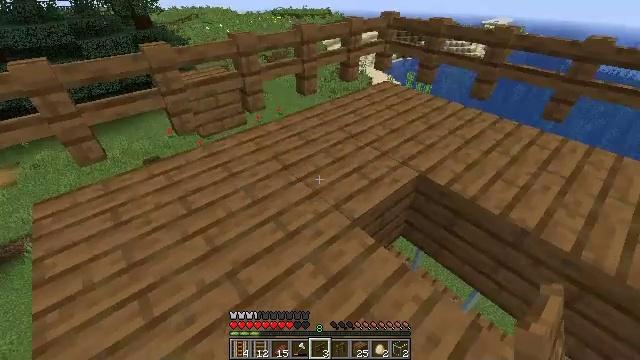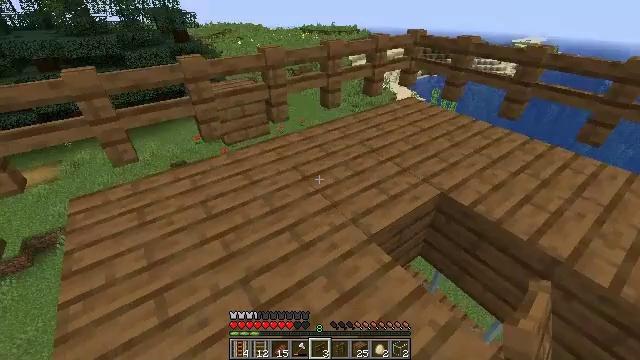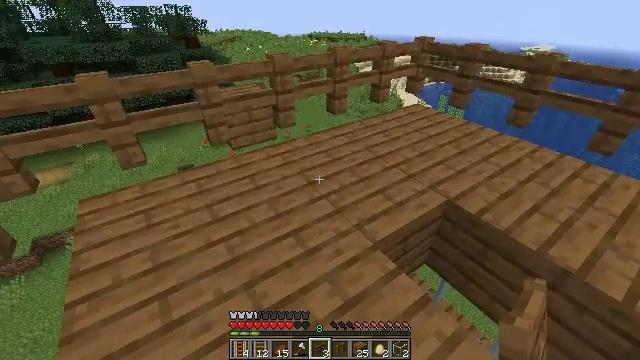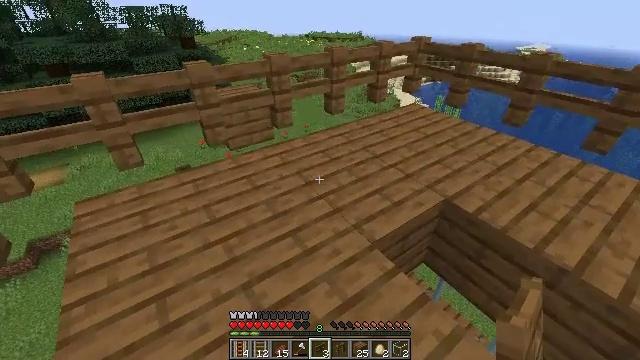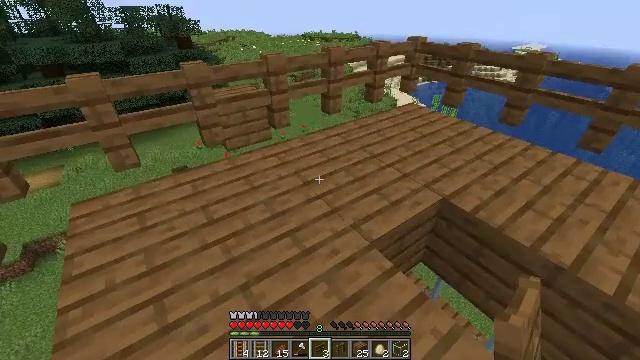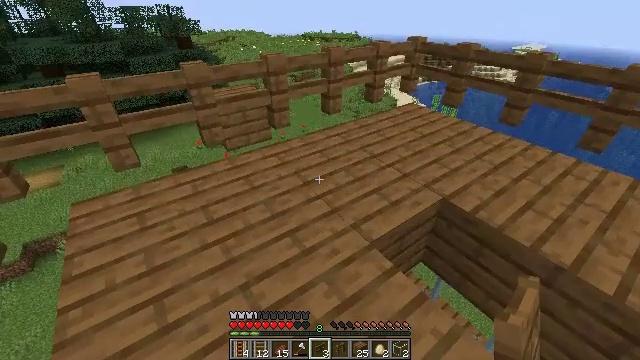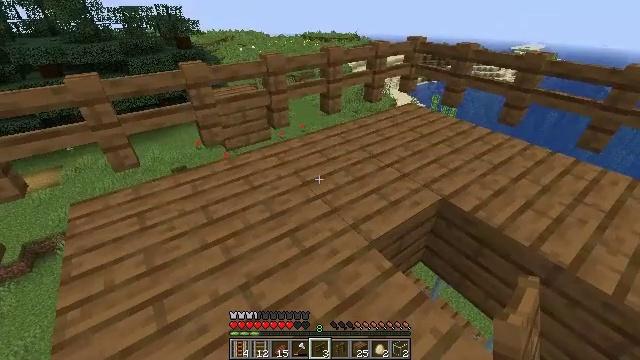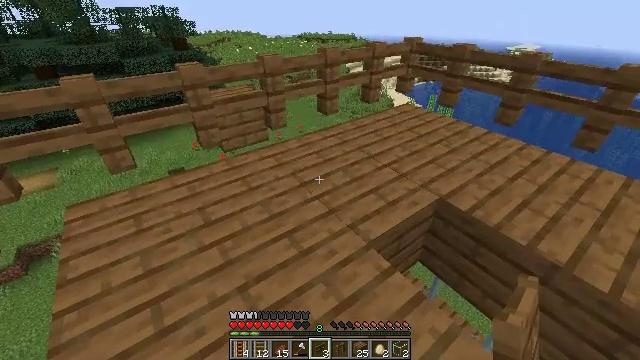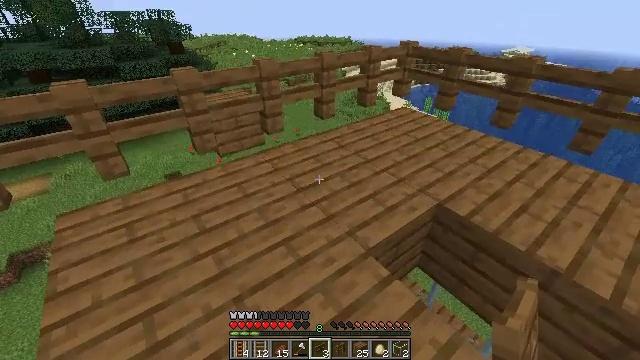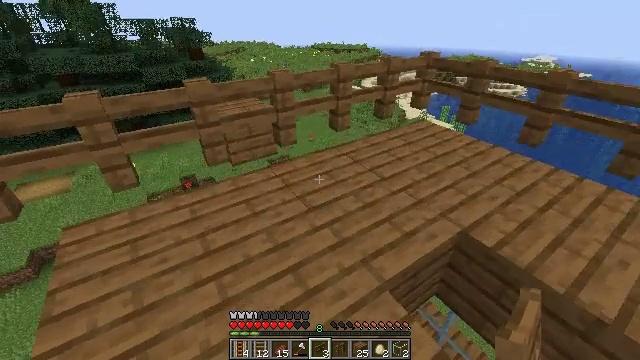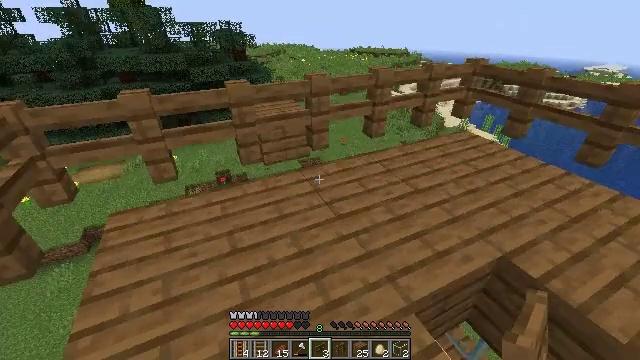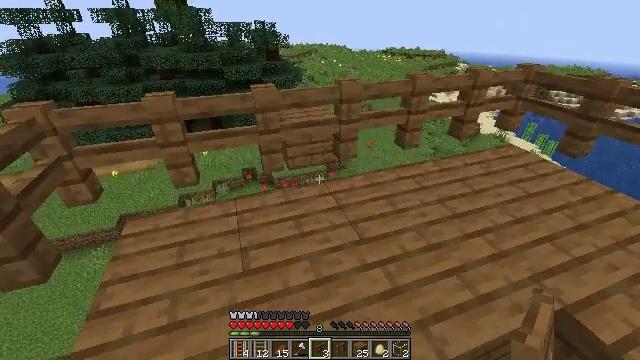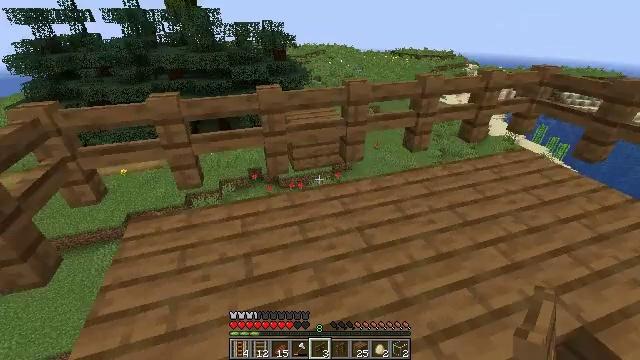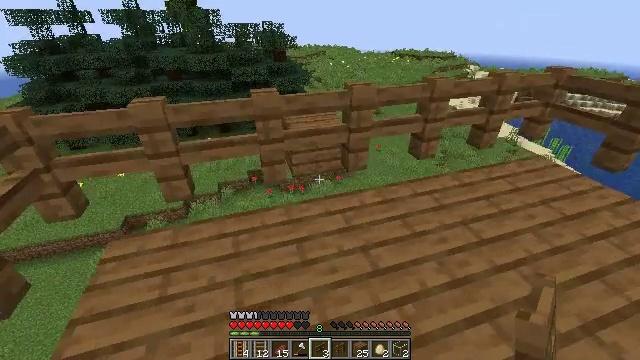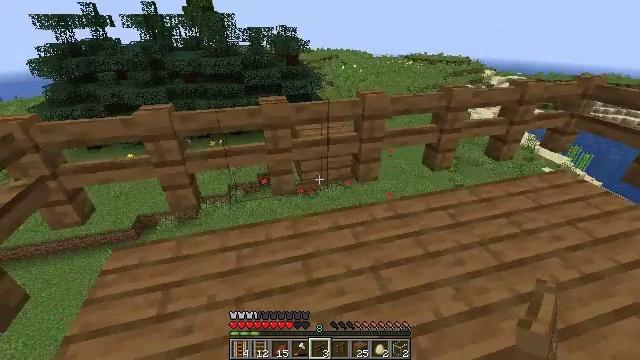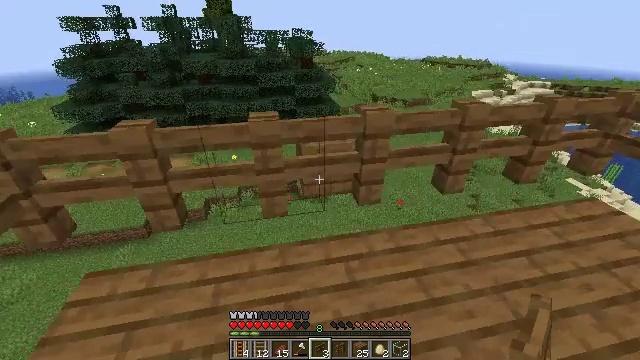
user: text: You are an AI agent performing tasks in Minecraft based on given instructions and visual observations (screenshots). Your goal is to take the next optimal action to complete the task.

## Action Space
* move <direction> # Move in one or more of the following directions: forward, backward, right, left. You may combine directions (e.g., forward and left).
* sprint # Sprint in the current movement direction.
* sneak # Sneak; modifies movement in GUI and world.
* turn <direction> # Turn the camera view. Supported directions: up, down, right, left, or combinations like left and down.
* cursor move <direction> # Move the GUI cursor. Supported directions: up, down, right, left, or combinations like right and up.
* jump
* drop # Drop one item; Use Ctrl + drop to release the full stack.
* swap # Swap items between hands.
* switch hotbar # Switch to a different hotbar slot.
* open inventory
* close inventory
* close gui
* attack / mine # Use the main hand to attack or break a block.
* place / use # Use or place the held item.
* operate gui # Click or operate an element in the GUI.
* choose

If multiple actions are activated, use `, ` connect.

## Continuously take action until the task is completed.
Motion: motion action
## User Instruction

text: Mine the spruce fence.
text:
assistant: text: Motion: turn left and up
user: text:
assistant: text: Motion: turn left and up
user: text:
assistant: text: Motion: no_op
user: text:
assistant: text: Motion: no_op
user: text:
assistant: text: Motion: no_op
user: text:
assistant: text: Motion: no_op
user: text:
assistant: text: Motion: no_op
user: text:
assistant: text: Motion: move forward
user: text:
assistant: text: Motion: move forward, turn left and up
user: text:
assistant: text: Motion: move forward, turn left
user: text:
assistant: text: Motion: move forward, turn left
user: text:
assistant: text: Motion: move forward, turn left
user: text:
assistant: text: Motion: move forward
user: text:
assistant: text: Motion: move forward and move right, turn left
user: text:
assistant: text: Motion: move forward and move right, turn left
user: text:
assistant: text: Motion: move forward and move right, turn left
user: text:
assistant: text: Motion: move forward and move right
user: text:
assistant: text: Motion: move forward and move right
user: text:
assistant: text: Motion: no_op
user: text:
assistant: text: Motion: no_op
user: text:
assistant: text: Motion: no_op
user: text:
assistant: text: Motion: no_op
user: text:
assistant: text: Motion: turn left
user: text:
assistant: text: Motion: turn left
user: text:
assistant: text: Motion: turn left
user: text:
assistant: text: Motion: no_op
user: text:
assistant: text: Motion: no_op
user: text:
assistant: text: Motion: no_op
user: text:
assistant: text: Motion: turn right
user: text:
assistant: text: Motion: turn right